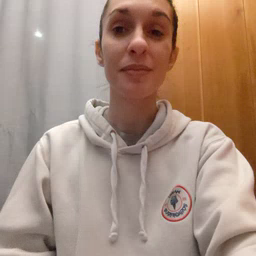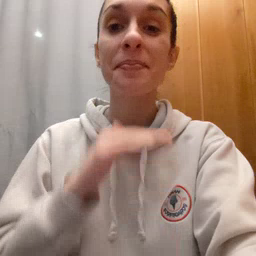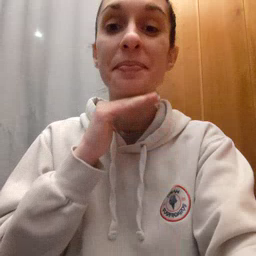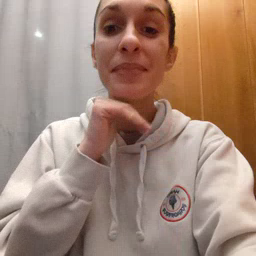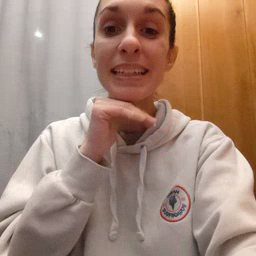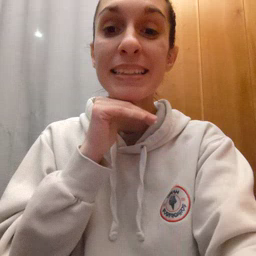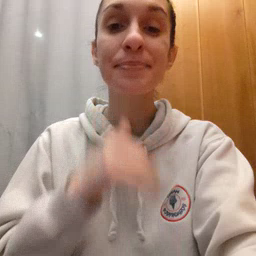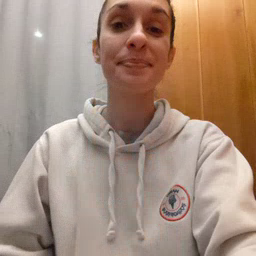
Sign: pig